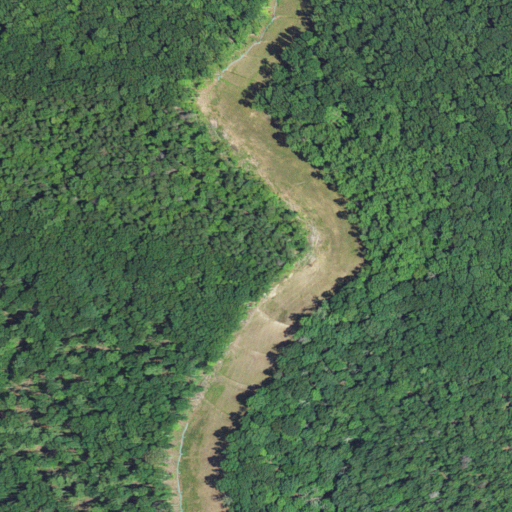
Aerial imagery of mountain in West Virginia named High Top containing deciduous forest, grassland, mixed forest, and shrub